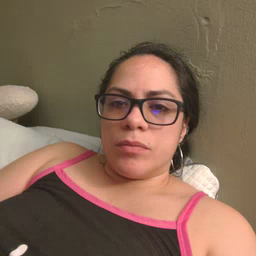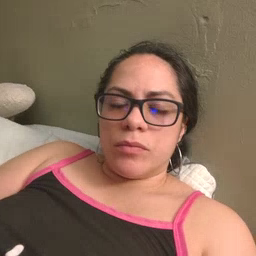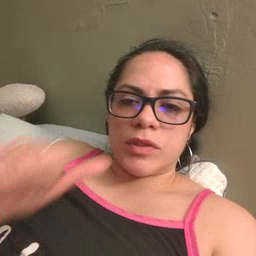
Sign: yesterday